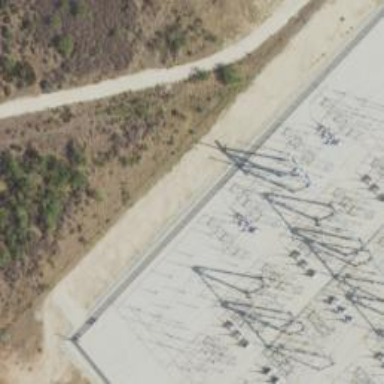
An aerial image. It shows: Switch for power supply.